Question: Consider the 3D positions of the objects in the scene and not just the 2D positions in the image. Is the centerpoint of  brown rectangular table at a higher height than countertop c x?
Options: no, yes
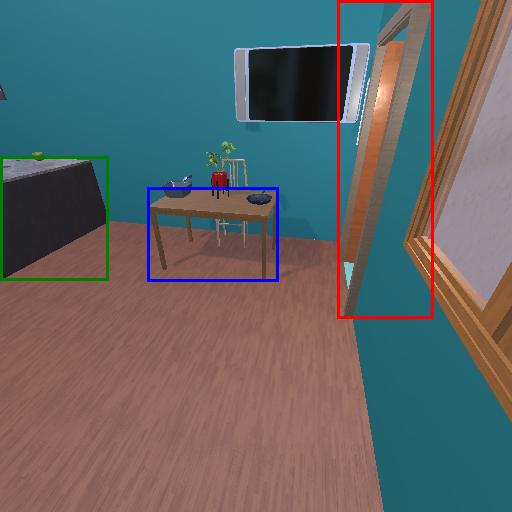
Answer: no